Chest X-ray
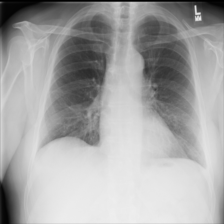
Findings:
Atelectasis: negative
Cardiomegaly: negative
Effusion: negative
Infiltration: negative
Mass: negative
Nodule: negative
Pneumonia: negative
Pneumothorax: negative
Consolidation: negative
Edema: negative
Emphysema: negative
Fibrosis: negative
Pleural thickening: negative
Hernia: negative